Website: walmart
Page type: cart
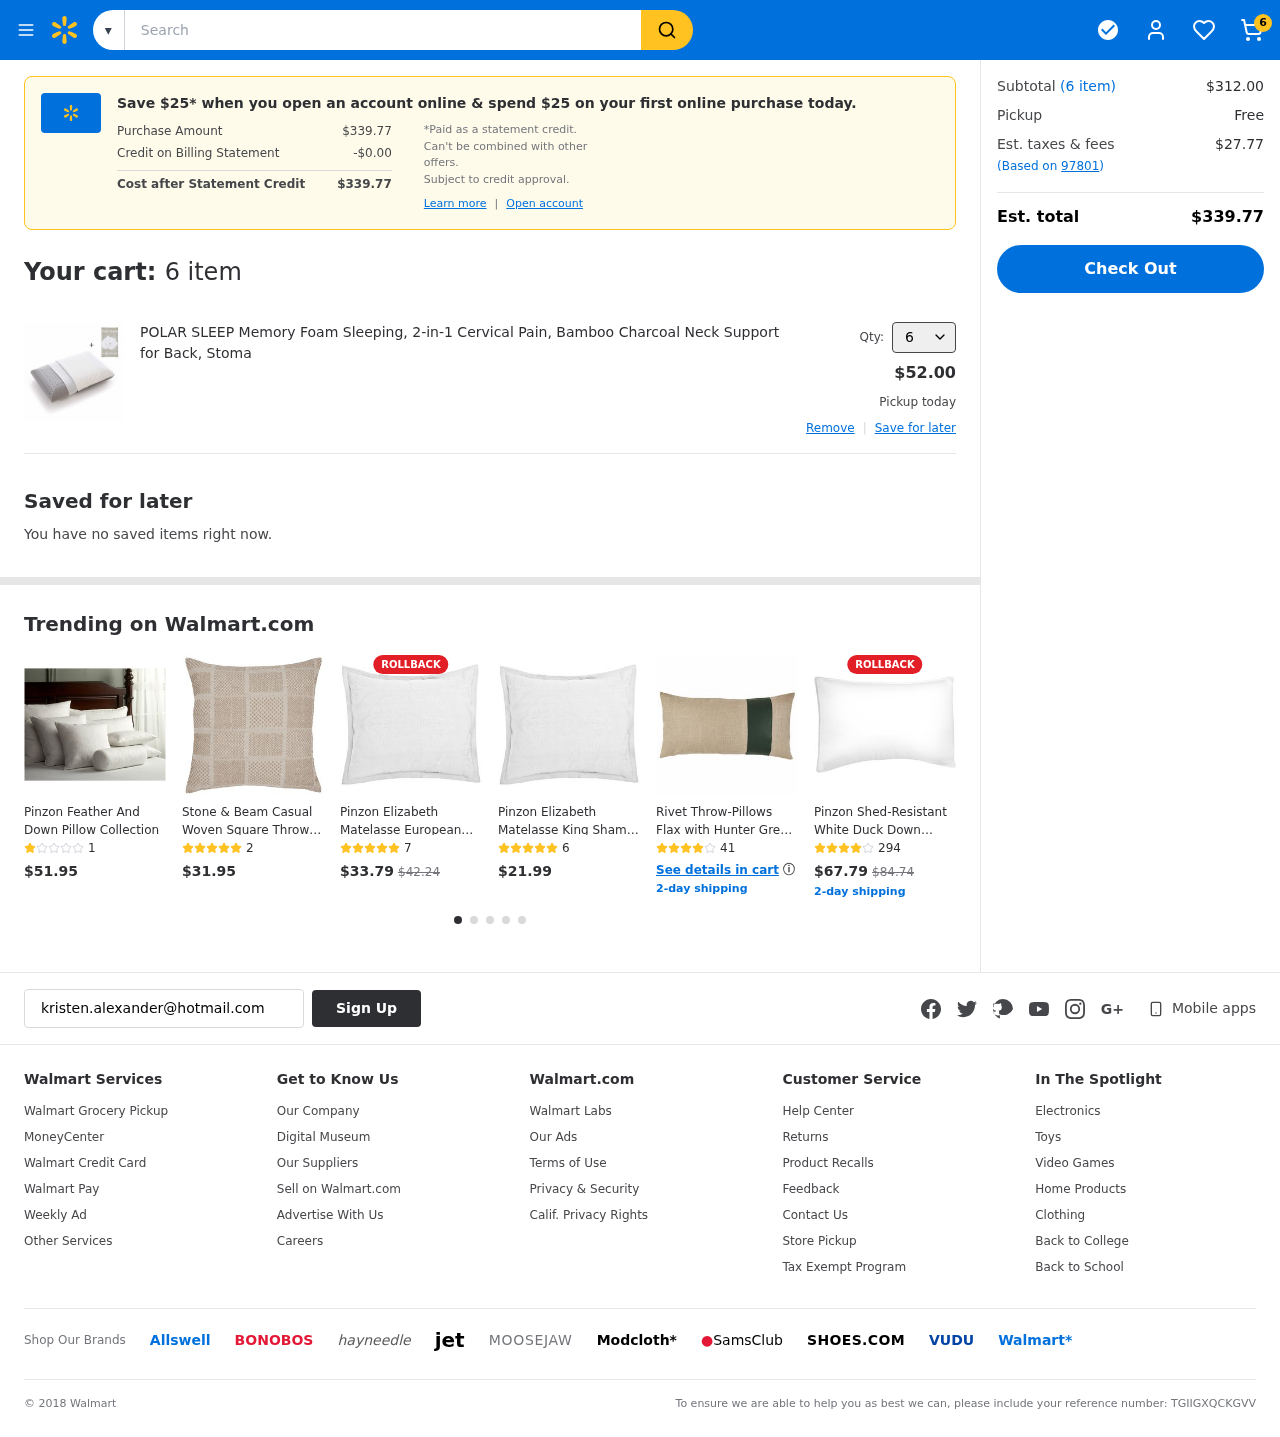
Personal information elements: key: PII_EMAIL
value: kristen.alexander@hotmail.com
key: PII_POSTCODE
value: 97801
Product elements: key: PRODUCT1_NAME
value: POLAR SLEEP Memory Foam Sleeping, 2-in-1 Cervical Pain, Bamboo Charcoal Neck Support for Back, Stoma
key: PRODUCT1_PRICE
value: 52
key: PRODUCT1_QUANTITY
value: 6
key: PRODUCT2_NAME
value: Pinzon Feather And Down Pillow Collection
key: PRODUCT2_NUM_RATINGS
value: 1
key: PRODUCT2_PRICE
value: $51.95
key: PRODUCT3_NAME
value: Stone & Beam Casual Woven Square Throw Pillow
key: PRODUCT3_NUM_RATINGS
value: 2
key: PRODUCT3_PRICE
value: $31.95
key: PRODUCT4_NAME
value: Pinzon Elizabeth Matelasse European Sham, White
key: PRODUCT4_NUM_RATINGS
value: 7
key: PRODUCT4_PRICE
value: $33.79
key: PRODUCT4_ORIGINAL_PRICE
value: $42.24
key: PRODUCT5_NAME
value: Pinzon Elizabeth Matelasse King Sham, White
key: PRODUCT5_NUM_RATINGS
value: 6
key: PRODUCT5_PRICE
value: $21.99
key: PRODUCT6_NAME
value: Rivet Throw-Pillows Flax with Hunter Green Linen Blend Pillow with Leather Stripe Accent Lumbar
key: PRODUCT6_NUM_RATINGS
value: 41
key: PRODUCT7_NAME
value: Pinzon Shed-Resistant White Duck Down Pillow
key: PRODUCT7_NUM_RATINGS
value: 294
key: PRODUCT7_PRICE
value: $67.79
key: PRODUCT7_ORIGINAL_PRICE
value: $84.74
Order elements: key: ORDER_NUM_ITEMS
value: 6
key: ORDER_TOTAL
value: $339.77
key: ORDER_NUM_ITEMS
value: (6 item)
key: ORDER_NUM_ITEMS
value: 6 item
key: ORDER_SUBTOTAL
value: $312.00
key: ORDER_TAX
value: $27.77
Search elements: key: HEADER_SEARCH
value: Search